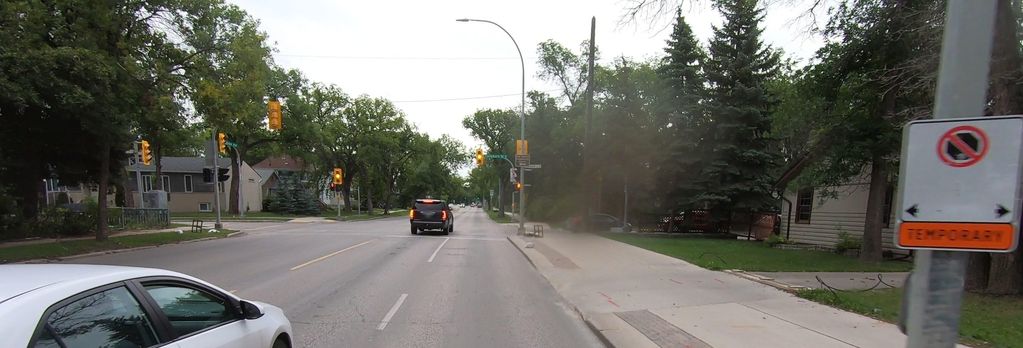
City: winnipeg